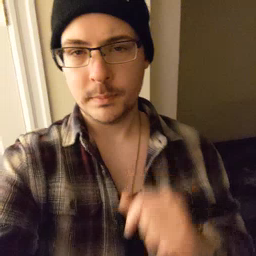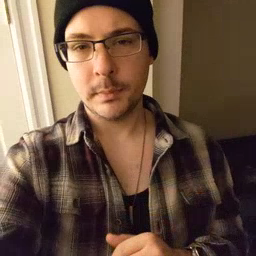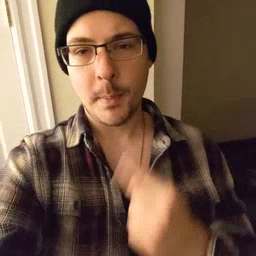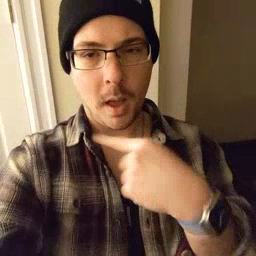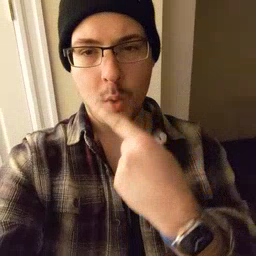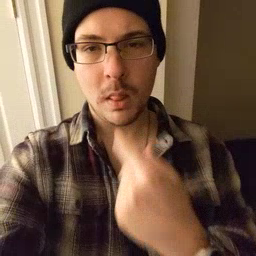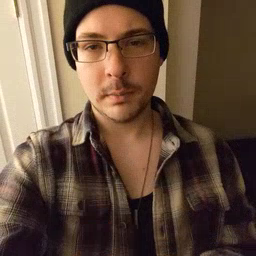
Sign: mouth